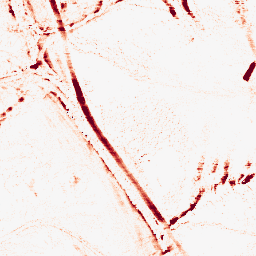
Category: morphological
Decomposition family: morphological_ellipse
Decomposition parameters: operation: opening
width: 5
height: 10
Upsampling method: lanczos
Upsampling parameters: scale: 4
Upsampling scale: 4